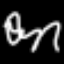
Label: squiggle